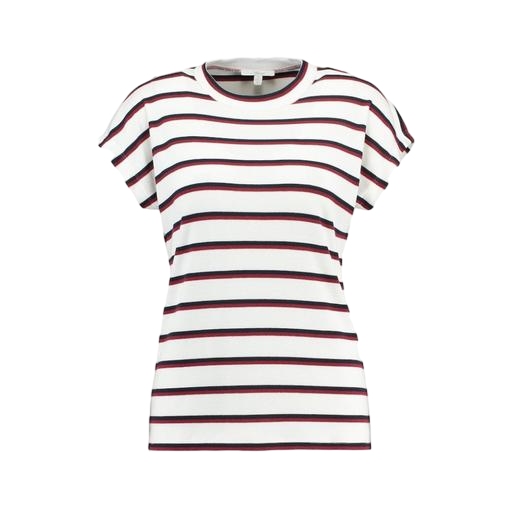
red striped jersey tee, striped t-shirt, red striped crew tee, white background